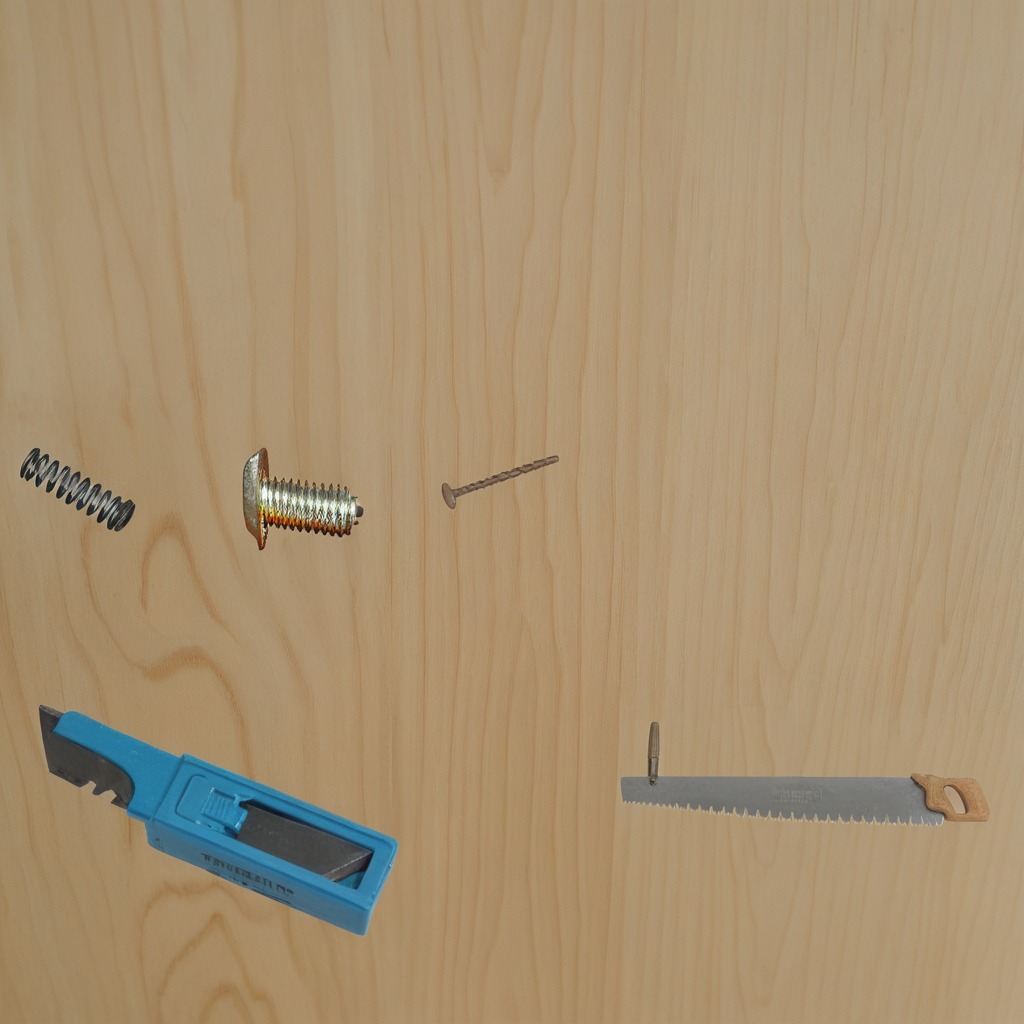
A utility knife, a metal machine screw, an iron nail, a coiled metal spring, and a handheld metal saw are lying on the plywood surface.